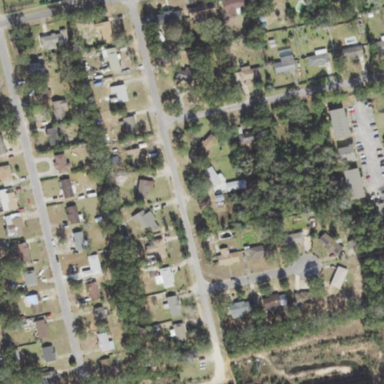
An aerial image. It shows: Residential area composed of single-family homes.